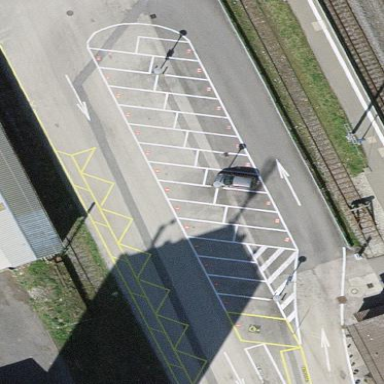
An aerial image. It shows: Parking area with surface.